Question: I've read on the release notes that Google Analytics V 3.03 is compatible with 64 bit apps on iOS. I added it to my project per the getting started guide and I am getting this:

Since I cannot find much on google (ironic, I know) on how to troubleshoot the issue, and it says it is ready for 64 bit - I am assuming I am doing something wrong. Does anybody have any advice on things I can look for or that I may doing wrong?
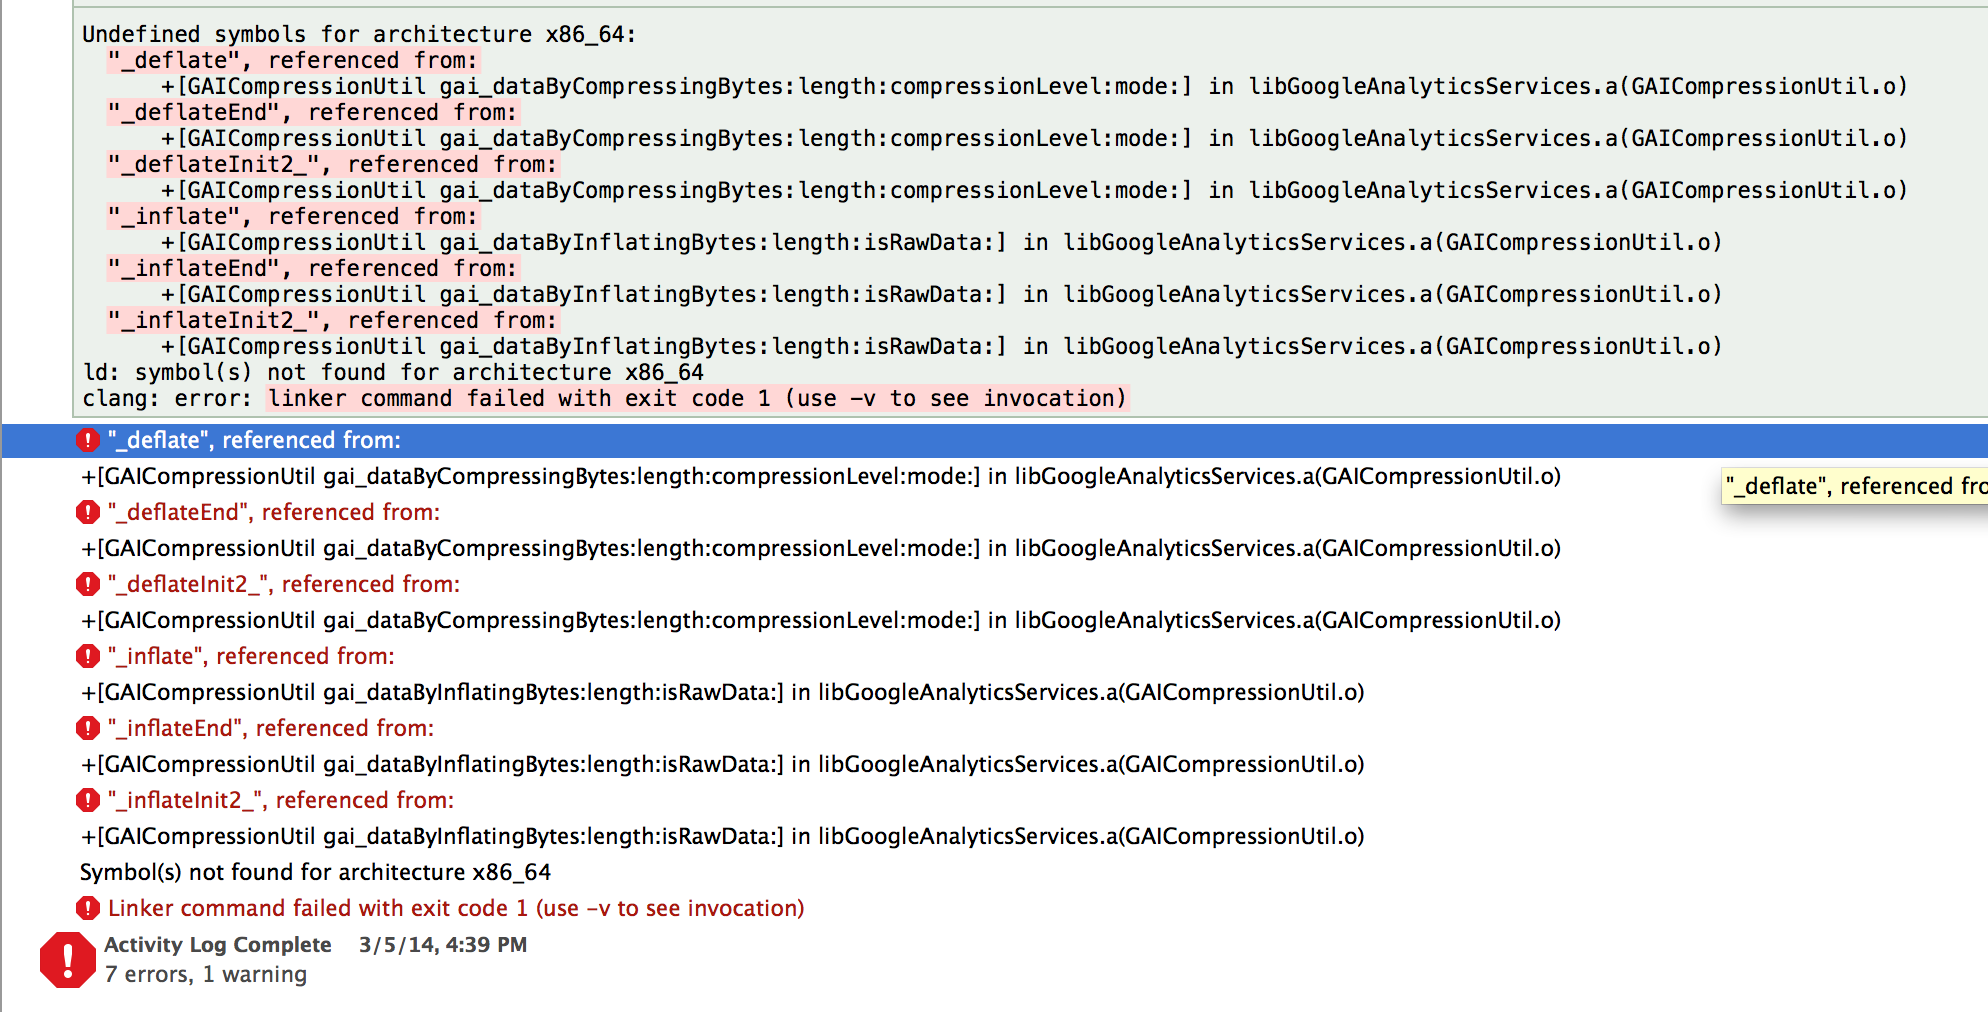
Answer: You'll have to add the libz.dylib framework to get that error to go away.